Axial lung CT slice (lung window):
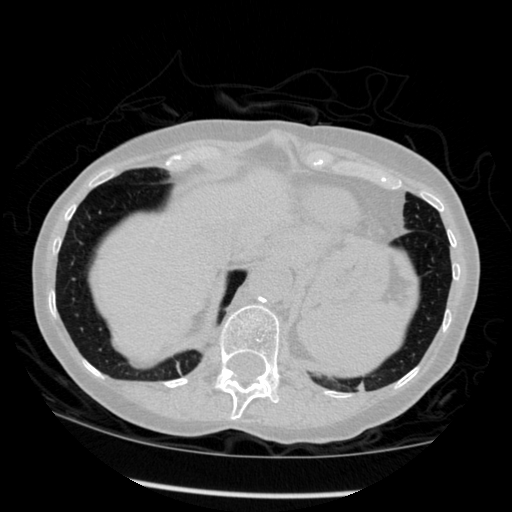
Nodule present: no